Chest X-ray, AP view. Patient: 33 years old, sex F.
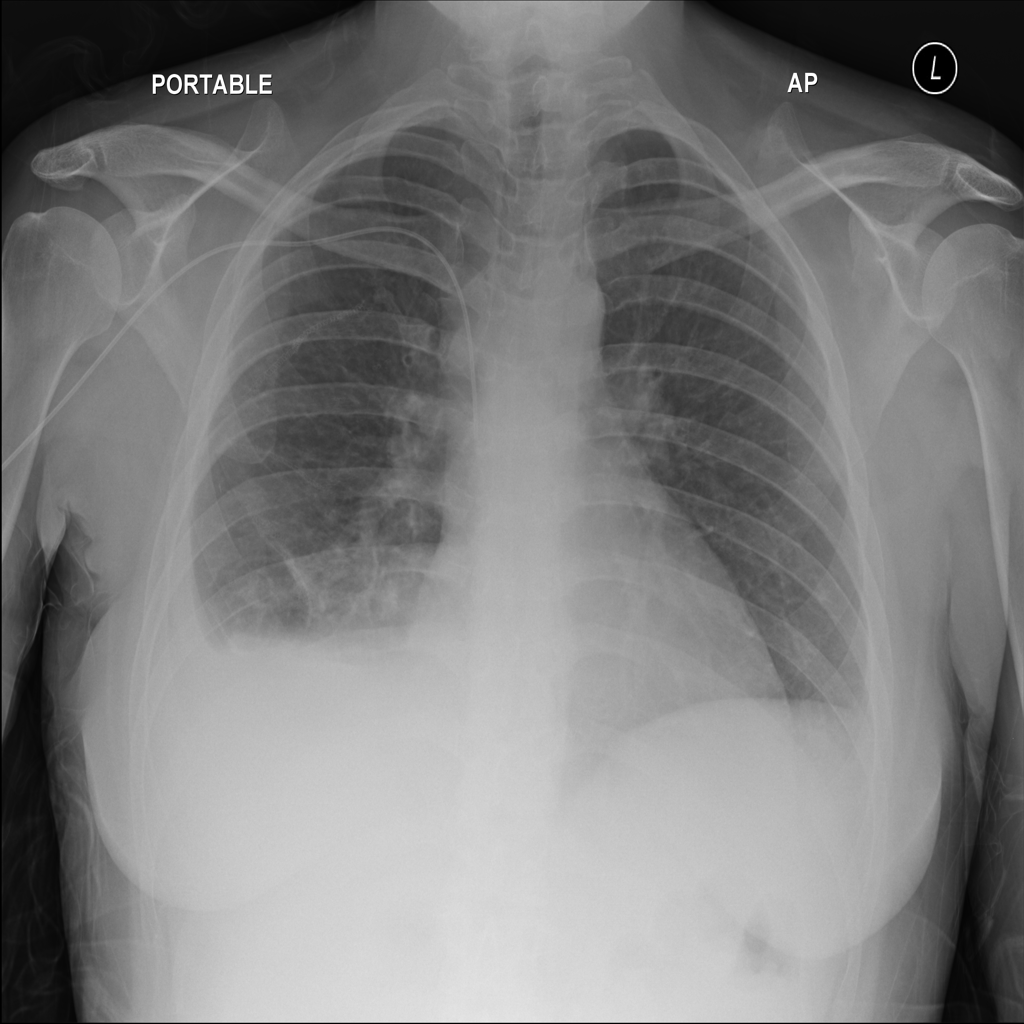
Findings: Effusion